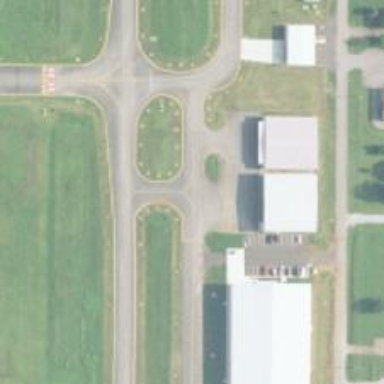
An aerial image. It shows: View of taxiway at the airport.